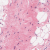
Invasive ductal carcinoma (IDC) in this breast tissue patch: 0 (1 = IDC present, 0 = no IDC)